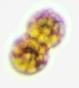
Label: Margalefidinium